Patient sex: M
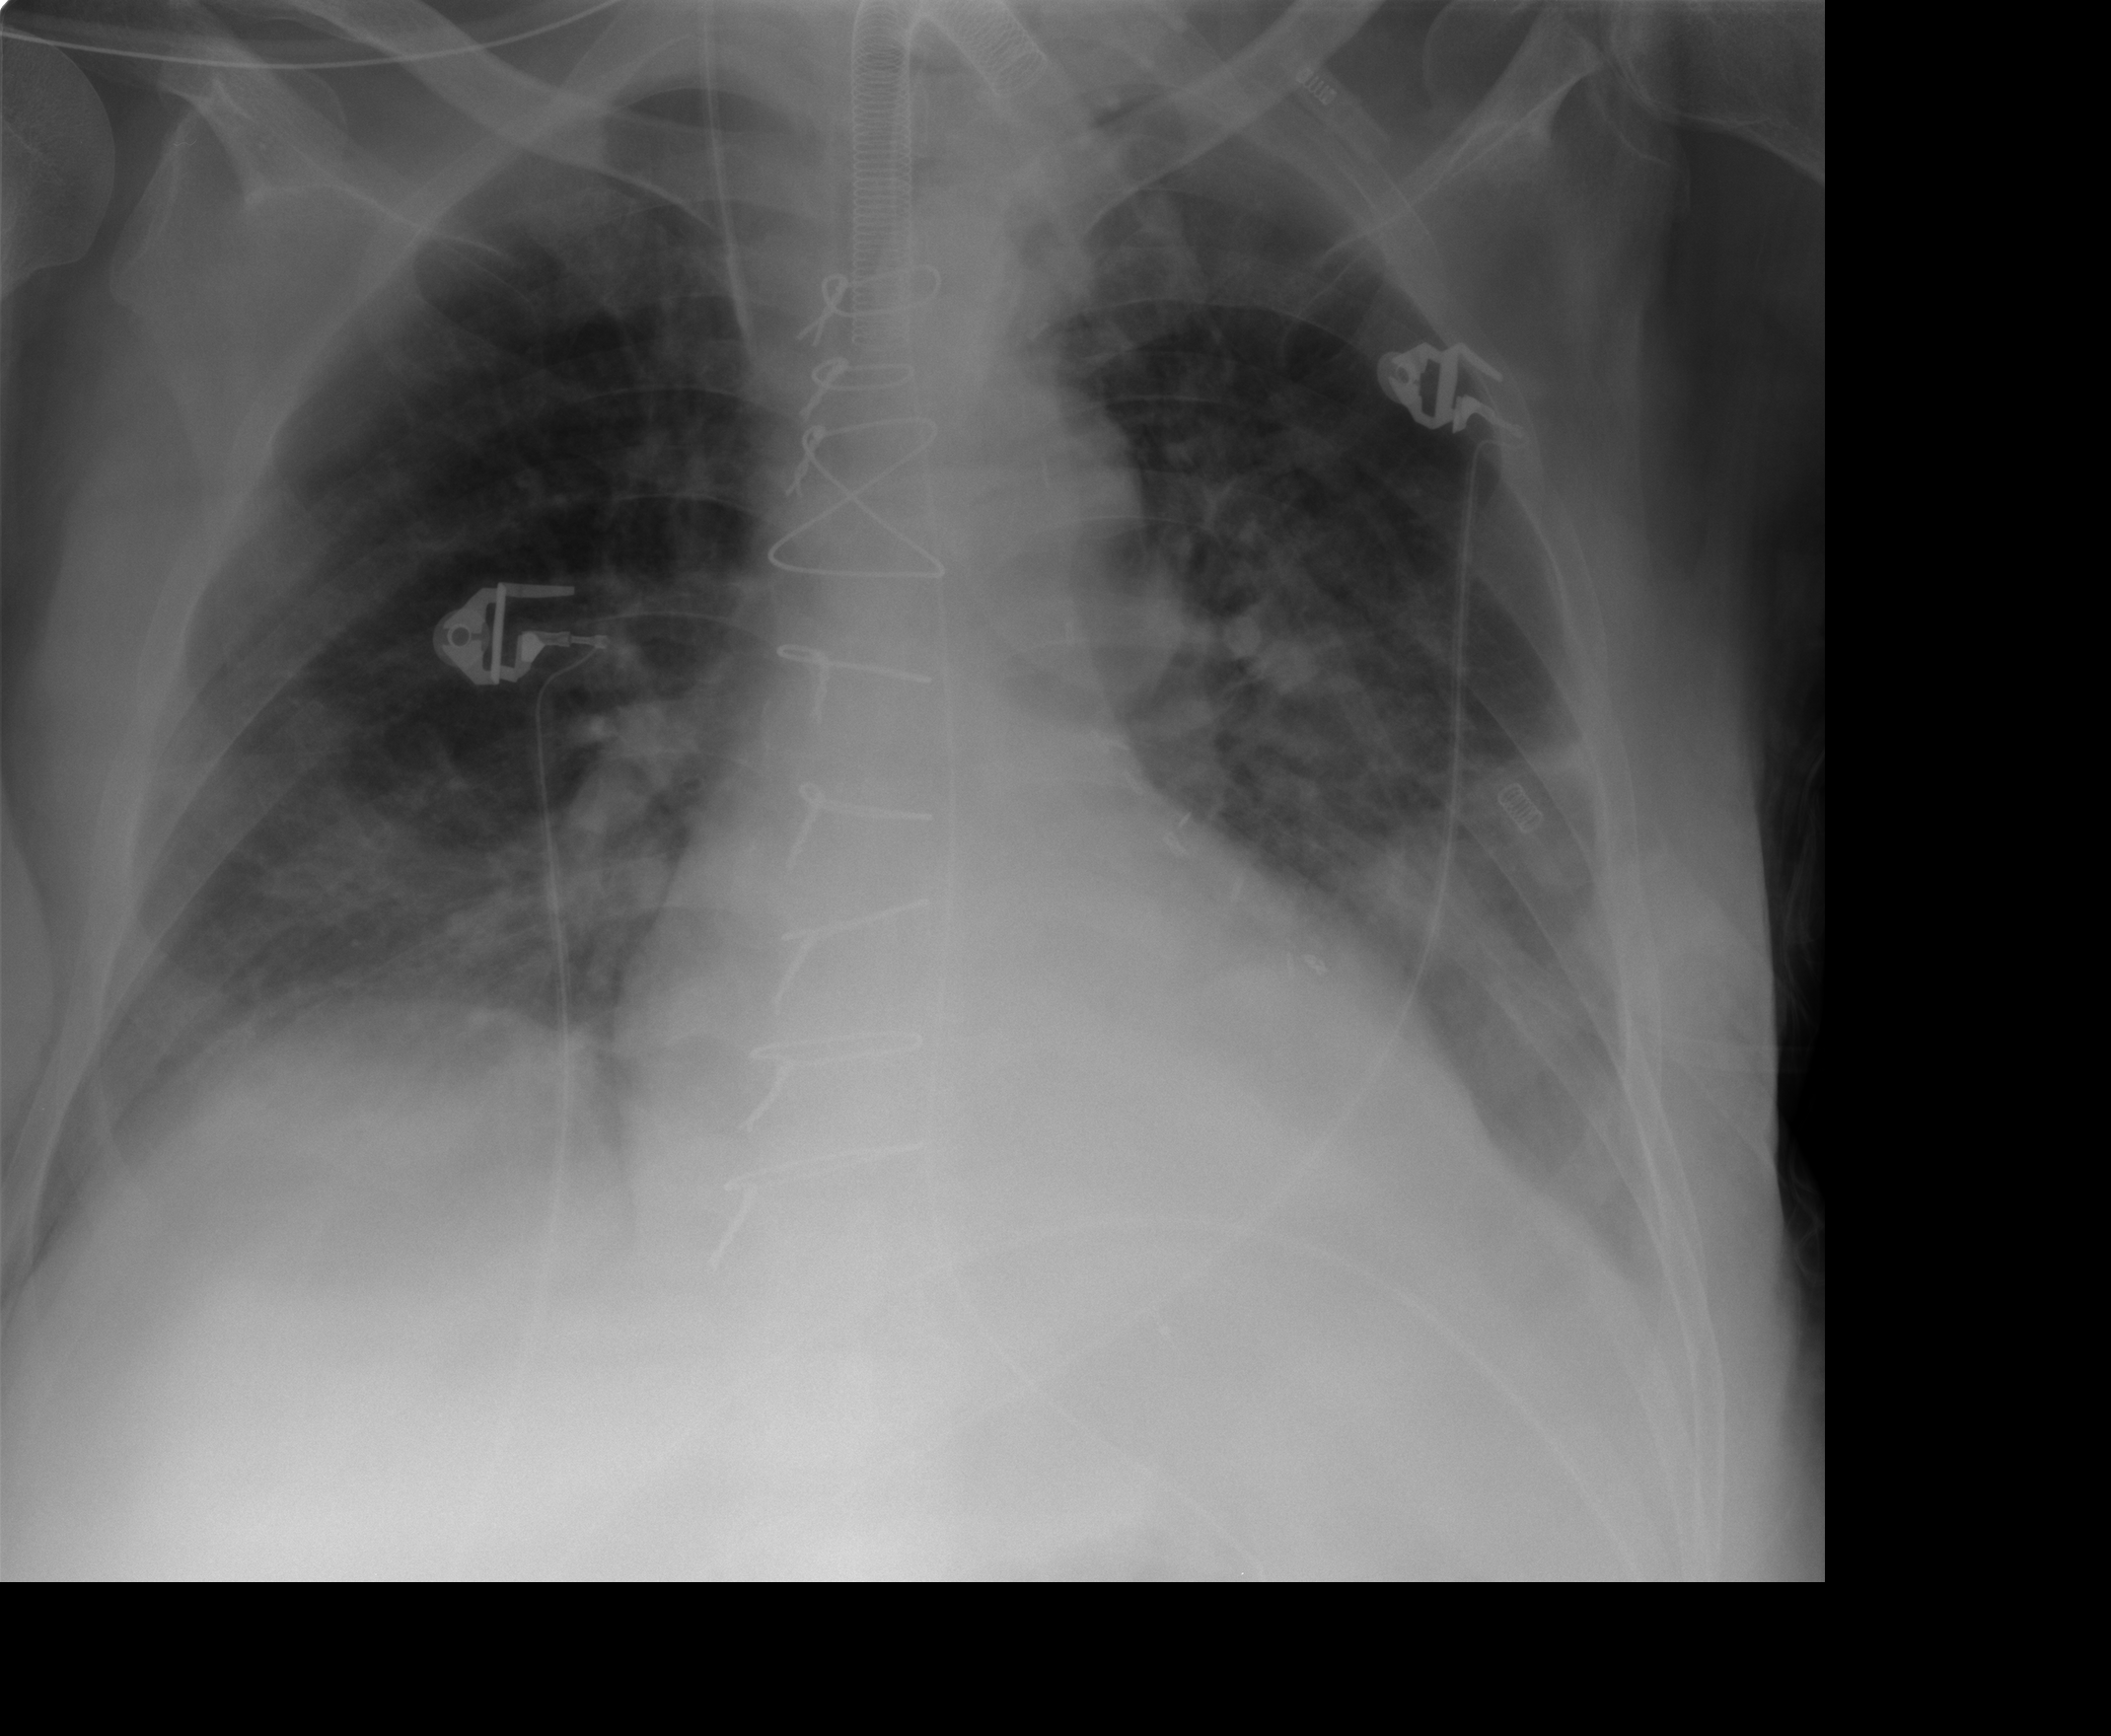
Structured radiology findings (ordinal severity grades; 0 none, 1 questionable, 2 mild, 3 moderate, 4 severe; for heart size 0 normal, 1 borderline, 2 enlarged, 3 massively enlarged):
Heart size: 2
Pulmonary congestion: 2
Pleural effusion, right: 0
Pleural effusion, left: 1
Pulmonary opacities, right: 3
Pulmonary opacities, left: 3
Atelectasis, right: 2
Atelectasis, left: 2